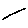
Label: line